Field crop: tomato
Growth stage: 2
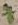
Species: solanum